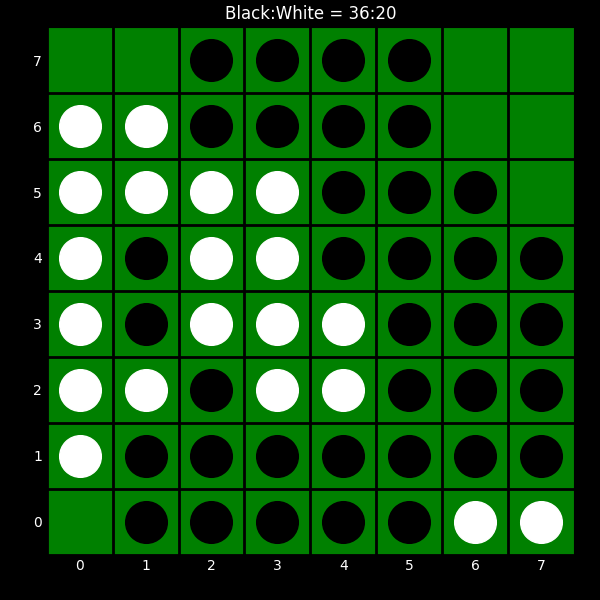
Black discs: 36
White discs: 20